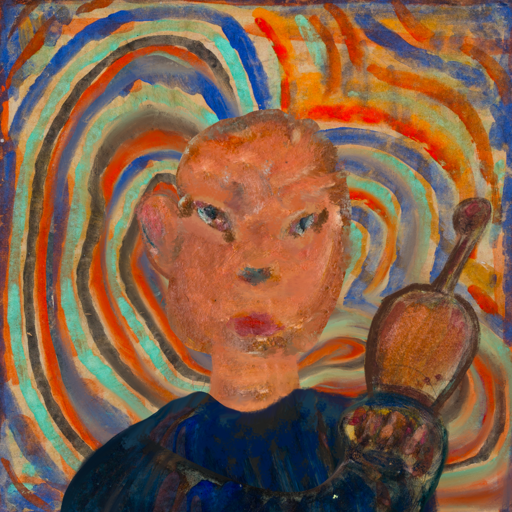
Background: Sisters, Head And Neck Front: Boggyland, Face Front: Boggyland, Bust: Pipe, Hair Front: Blank, Head Accessory: Blank, Second Necklace: Blank, Necklace: Blank, Baby: Blank